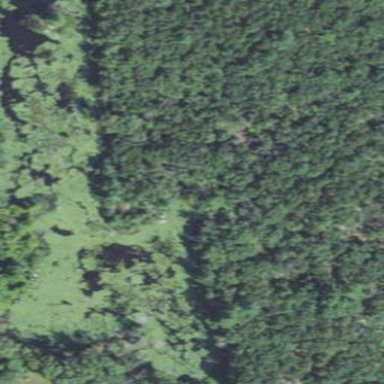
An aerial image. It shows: Marshy wetland area.